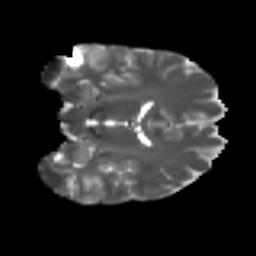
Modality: T2w
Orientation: coronal
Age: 26
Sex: male
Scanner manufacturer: ge
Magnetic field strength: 3 T
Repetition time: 7.8 s
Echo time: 0.0609 s